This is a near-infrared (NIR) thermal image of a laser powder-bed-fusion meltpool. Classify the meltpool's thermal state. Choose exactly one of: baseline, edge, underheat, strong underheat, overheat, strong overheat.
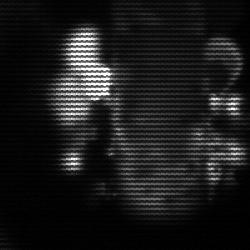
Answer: strong underheat